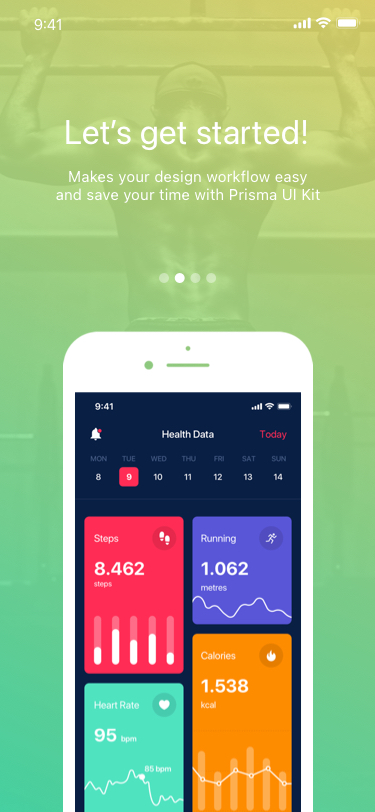
Text in this UI design:
Makes your design workflow easy and save your time with Prisma UI Kit
Let’s get started!